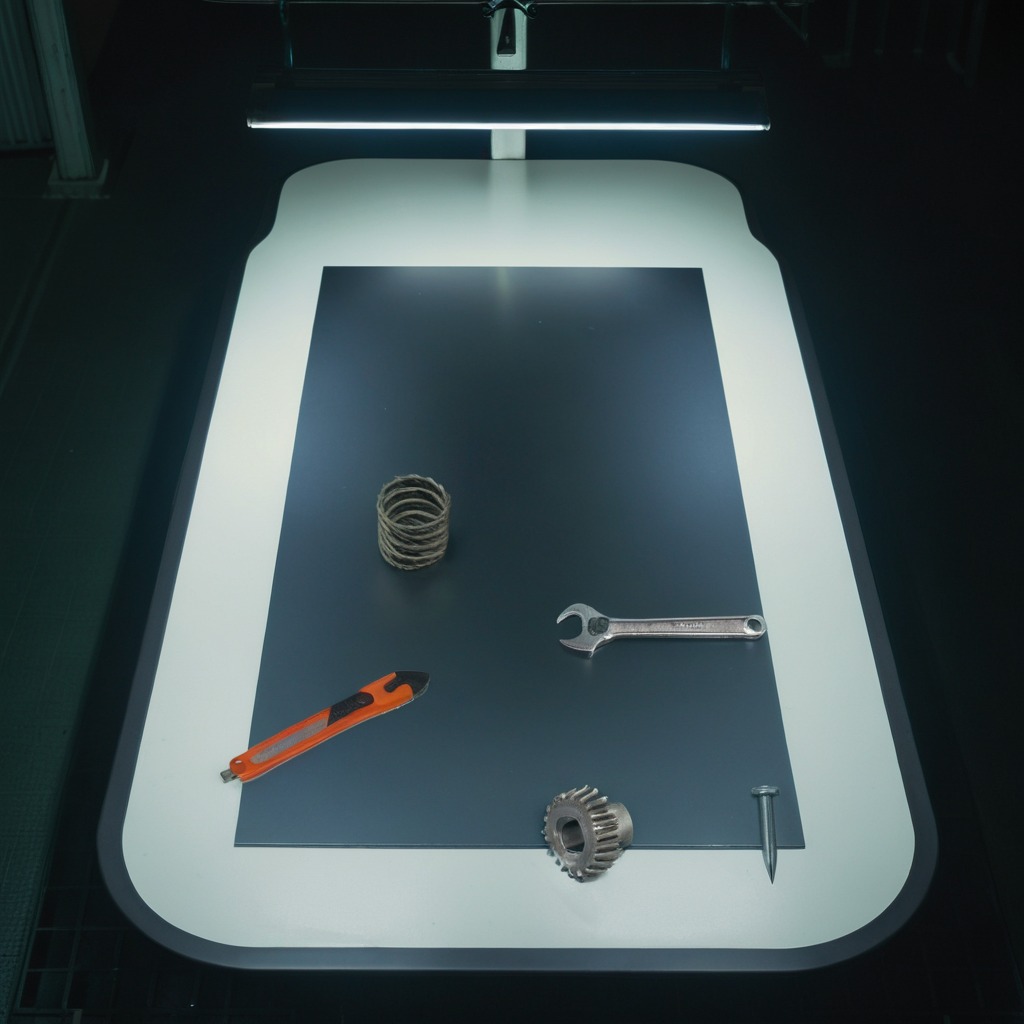
A steel gear with teeth, a utility knife, an iron nail, a coiled metal spring, and a wrench are lying on the table.